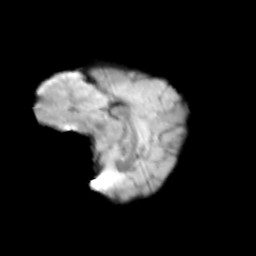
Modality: T2w
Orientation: sagittal
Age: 12
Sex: female
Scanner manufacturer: siemens
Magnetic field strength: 3 T
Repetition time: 3.8 s
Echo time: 0.07 s